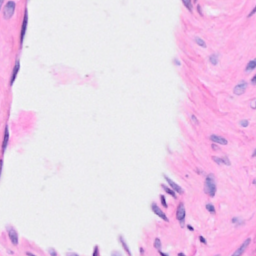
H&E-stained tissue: Breast